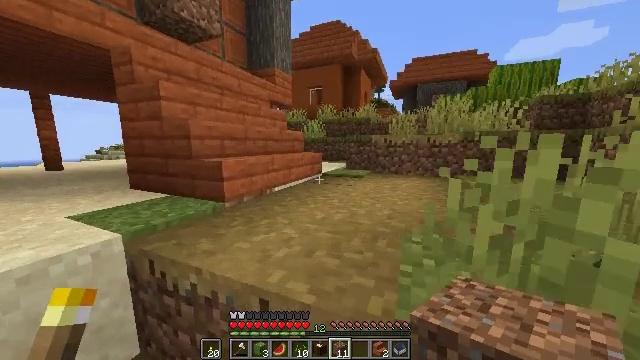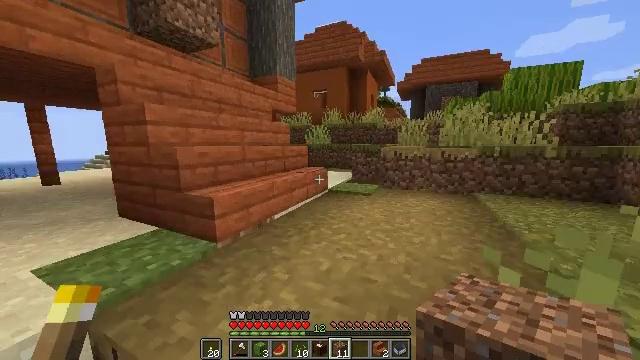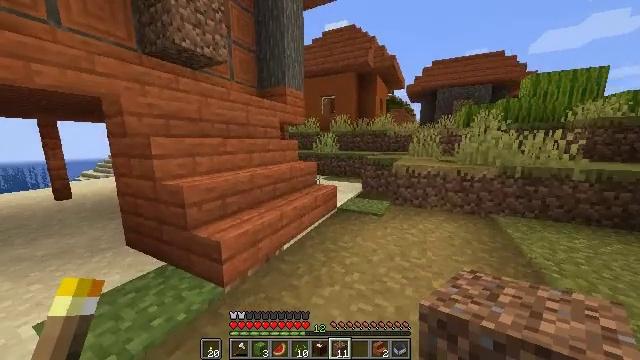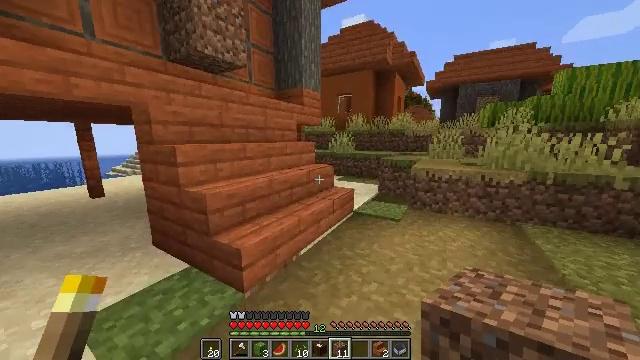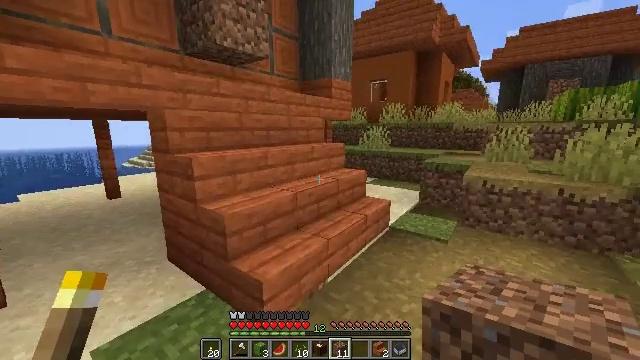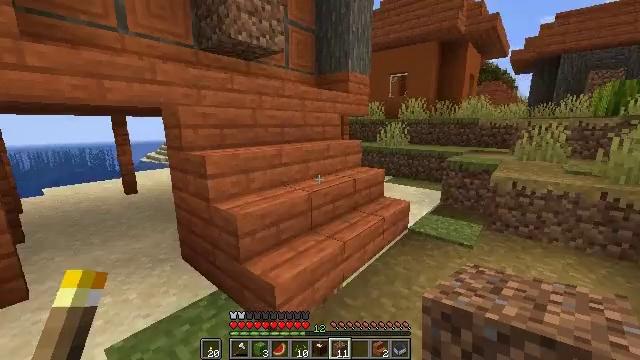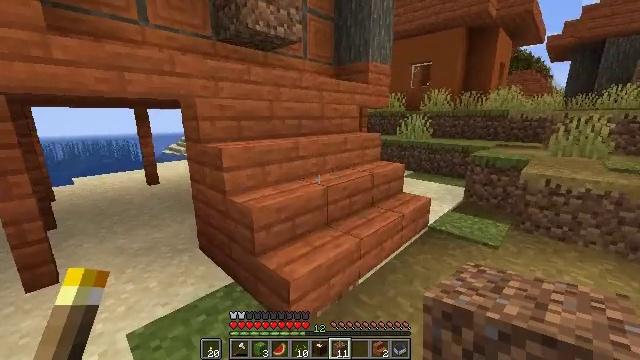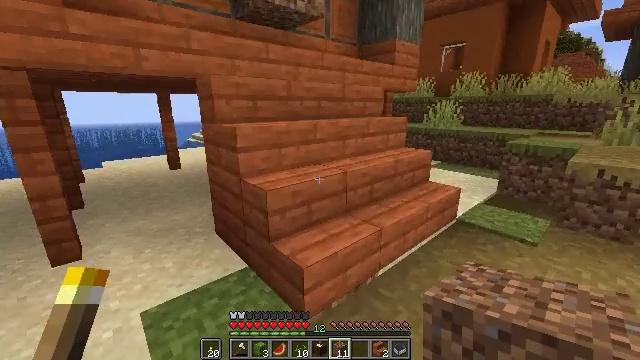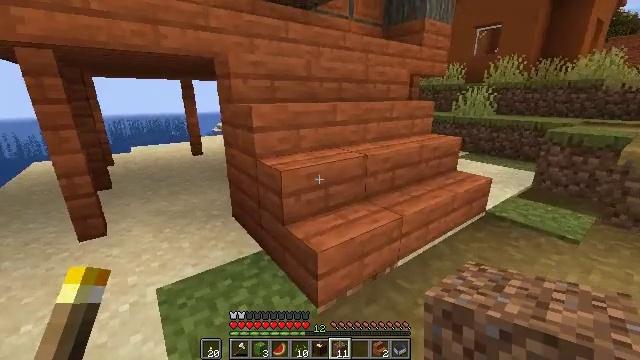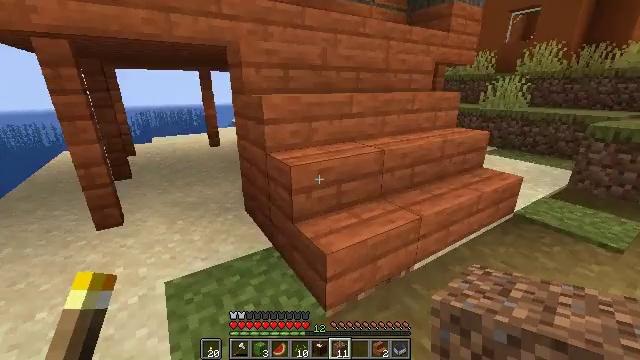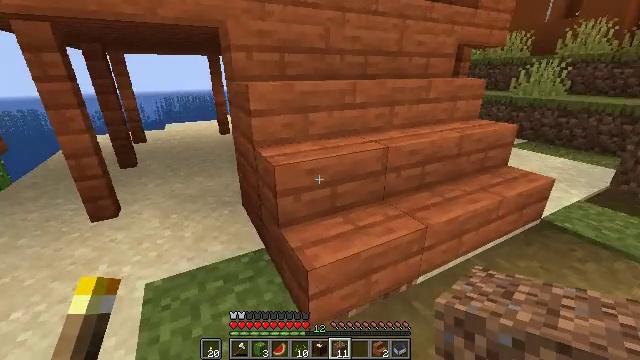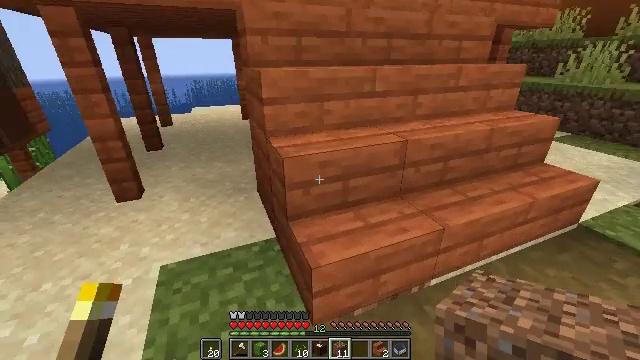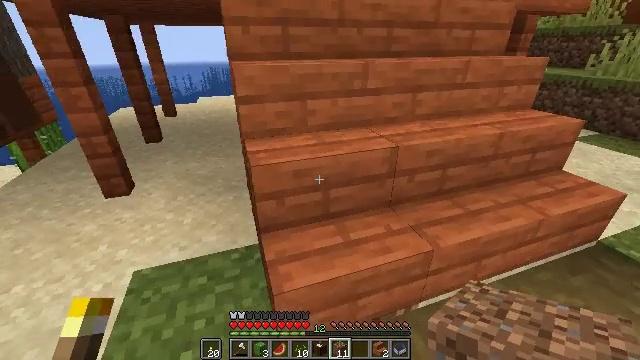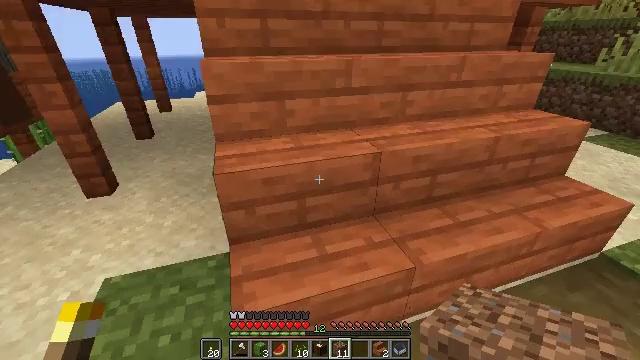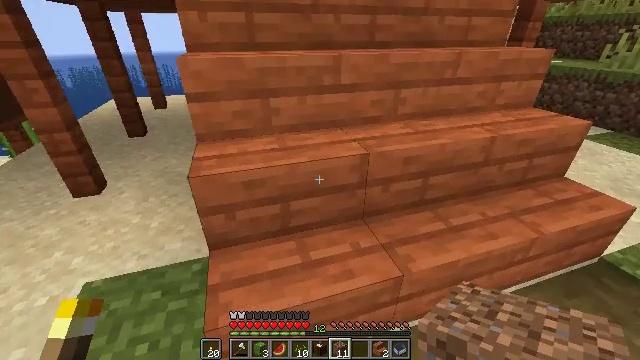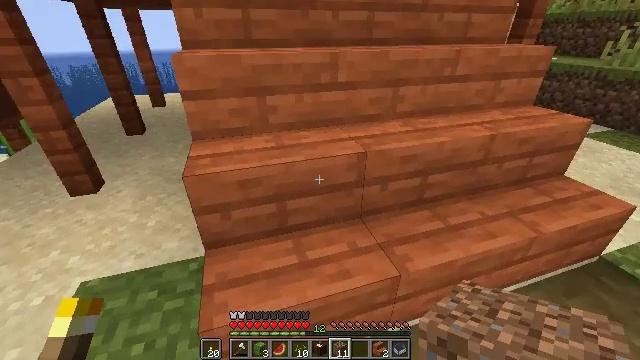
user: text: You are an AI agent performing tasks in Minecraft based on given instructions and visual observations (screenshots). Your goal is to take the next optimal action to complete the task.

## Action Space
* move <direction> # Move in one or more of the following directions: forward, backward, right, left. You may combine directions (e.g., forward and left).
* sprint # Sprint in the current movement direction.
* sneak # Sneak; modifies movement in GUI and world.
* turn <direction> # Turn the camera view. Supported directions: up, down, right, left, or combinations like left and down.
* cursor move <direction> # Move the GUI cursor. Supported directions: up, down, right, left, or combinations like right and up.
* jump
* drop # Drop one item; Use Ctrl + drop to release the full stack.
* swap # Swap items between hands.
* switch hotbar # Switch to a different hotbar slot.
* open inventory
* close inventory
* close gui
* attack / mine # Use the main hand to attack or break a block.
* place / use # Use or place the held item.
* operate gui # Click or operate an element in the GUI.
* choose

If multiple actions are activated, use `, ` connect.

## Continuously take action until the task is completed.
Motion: motion action
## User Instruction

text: Break the acacia stairs in your build.
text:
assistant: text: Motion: move forward, turn left, jump
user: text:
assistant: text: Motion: move forward, turn left, jump
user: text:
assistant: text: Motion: move forward and move right, turn left, jump
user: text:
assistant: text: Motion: move forward and move right, turn left and down, jump
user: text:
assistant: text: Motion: move forward and move right, turn left
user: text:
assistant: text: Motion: move forward and move right, turn left and down
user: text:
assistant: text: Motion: move forward and move right, turn left and down
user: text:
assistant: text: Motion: move forward and move right, turn left and down
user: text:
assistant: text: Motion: move forward and move right, turn left and down
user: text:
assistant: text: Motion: move forward and move right, turn left and down
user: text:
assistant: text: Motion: move forward and move right, turn left and down
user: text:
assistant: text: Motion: move forward and move right, turn left and down
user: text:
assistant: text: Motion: move forward and move right, turn left and down
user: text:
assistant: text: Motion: no_op
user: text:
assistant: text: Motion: no_op
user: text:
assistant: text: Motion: no_op
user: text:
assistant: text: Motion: move right, turn down
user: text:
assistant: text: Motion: move right, turn left and down
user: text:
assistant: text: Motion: move right, turn left and down
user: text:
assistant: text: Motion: turn left and down
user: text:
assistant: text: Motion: turn left and down
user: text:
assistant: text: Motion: turn left and down
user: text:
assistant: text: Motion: no_op
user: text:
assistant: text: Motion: no_op
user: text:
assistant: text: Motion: no_op
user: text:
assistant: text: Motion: no_op
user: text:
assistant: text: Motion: move right
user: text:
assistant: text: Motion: move right
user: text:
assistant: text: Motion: move right
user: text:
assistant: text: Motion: no_op